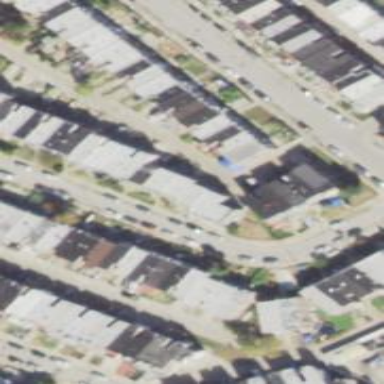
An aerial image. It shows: Alley classified as service road.